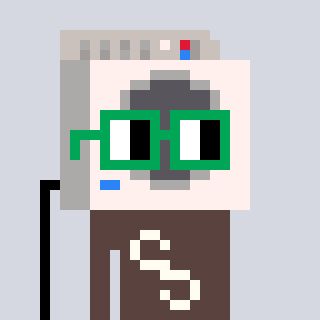
a pixel art character with square green glasses, a washing machine-shaped head and a darkbrown-colored body on a cool background